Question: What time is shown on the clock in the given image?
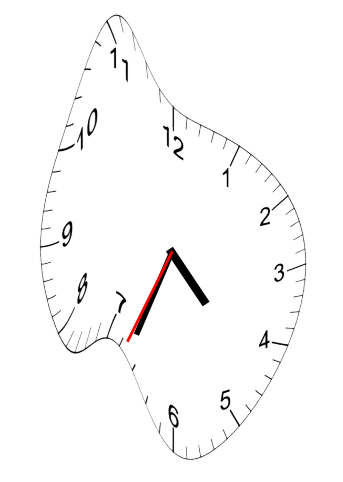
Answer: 04:33:34